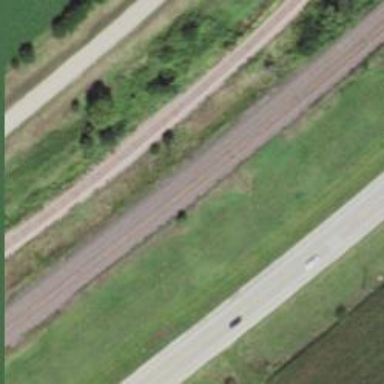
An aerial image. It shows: Railway track.